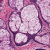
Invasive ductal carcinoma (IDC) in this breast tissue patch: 0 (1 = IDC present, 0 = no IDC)